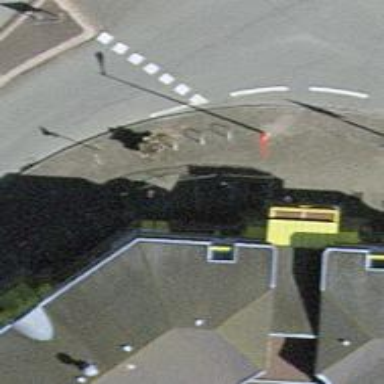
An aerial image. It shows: Bicycle parking area with stands.